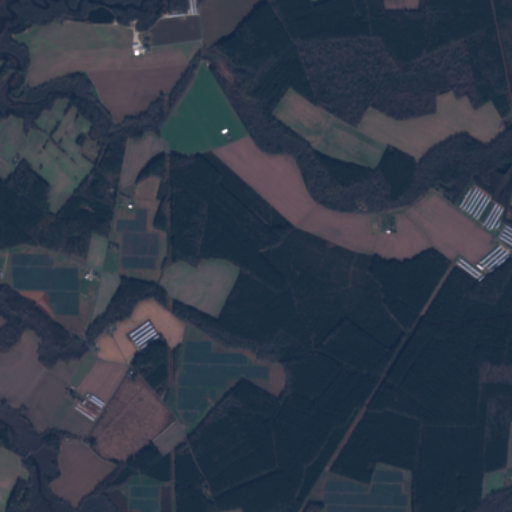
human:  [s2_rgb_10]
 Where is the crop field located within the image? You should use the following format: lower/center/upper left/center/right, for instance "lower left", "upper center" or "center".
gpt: The crop field is located in the upper right of the image.
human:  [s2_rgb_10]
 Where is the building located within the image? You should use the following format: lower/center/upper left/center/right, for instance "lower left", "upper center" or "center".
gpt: The building is located in the upper left of the image.
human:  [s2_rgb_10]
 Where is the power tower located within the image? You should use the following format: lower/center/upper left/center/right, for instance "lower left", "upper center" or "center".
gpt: There is no power tower in the image.